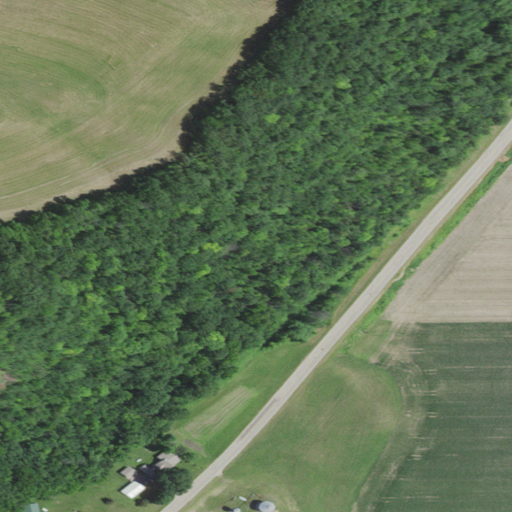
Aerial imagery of cliff(s) in Wisconsin named Skidmore Bluff containing deciduous forest, cultivated crops, pasture, open development, mixed forest, low intensity development, and medium intensity development